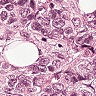
Metastatic tissue present: yes